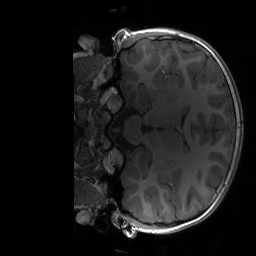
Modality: T1w
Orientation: coronal
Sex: male
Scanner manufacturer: siemens
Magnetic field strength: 3 T
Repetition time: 1.9 s
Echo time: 0.00243 s